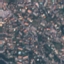
Land use / land cover: Residential